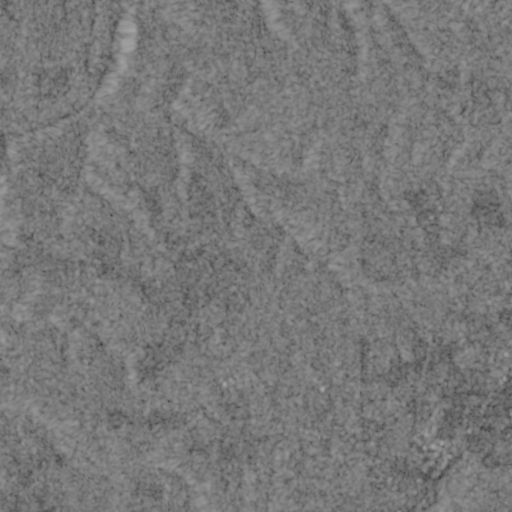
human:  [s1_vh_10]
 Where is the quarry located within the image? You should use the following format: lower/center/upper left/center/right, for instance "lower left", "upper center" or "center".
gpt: The quarry is located in the lower right of the image.
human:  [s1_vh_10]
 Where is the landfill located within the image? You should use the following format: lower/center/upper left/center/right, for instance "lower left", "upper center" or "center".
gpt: There is no landfill in the image.

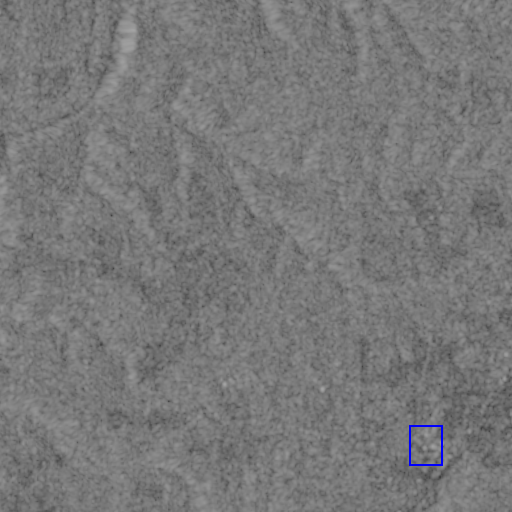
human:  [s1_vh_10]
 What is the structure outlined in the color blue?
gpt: The structure outlined in blue is a quarry.
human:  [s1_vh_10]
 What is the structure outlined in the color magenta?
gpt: There is no magenta outline.